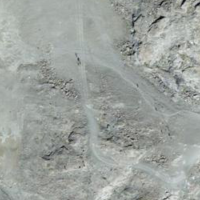
EUNIS habitat code: 48
Species observed at this site:
Saxifraga aizoides
Sphaerophoria scripta
Achillea nana
Botrychium lunaria